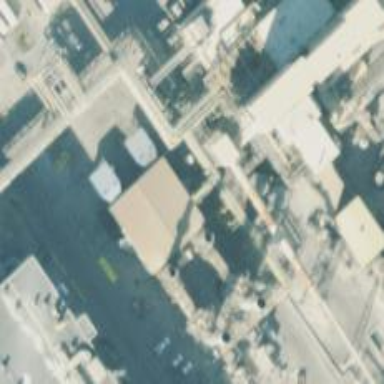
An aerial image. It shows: Gas turbine power generator.